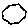
Label: hexagon